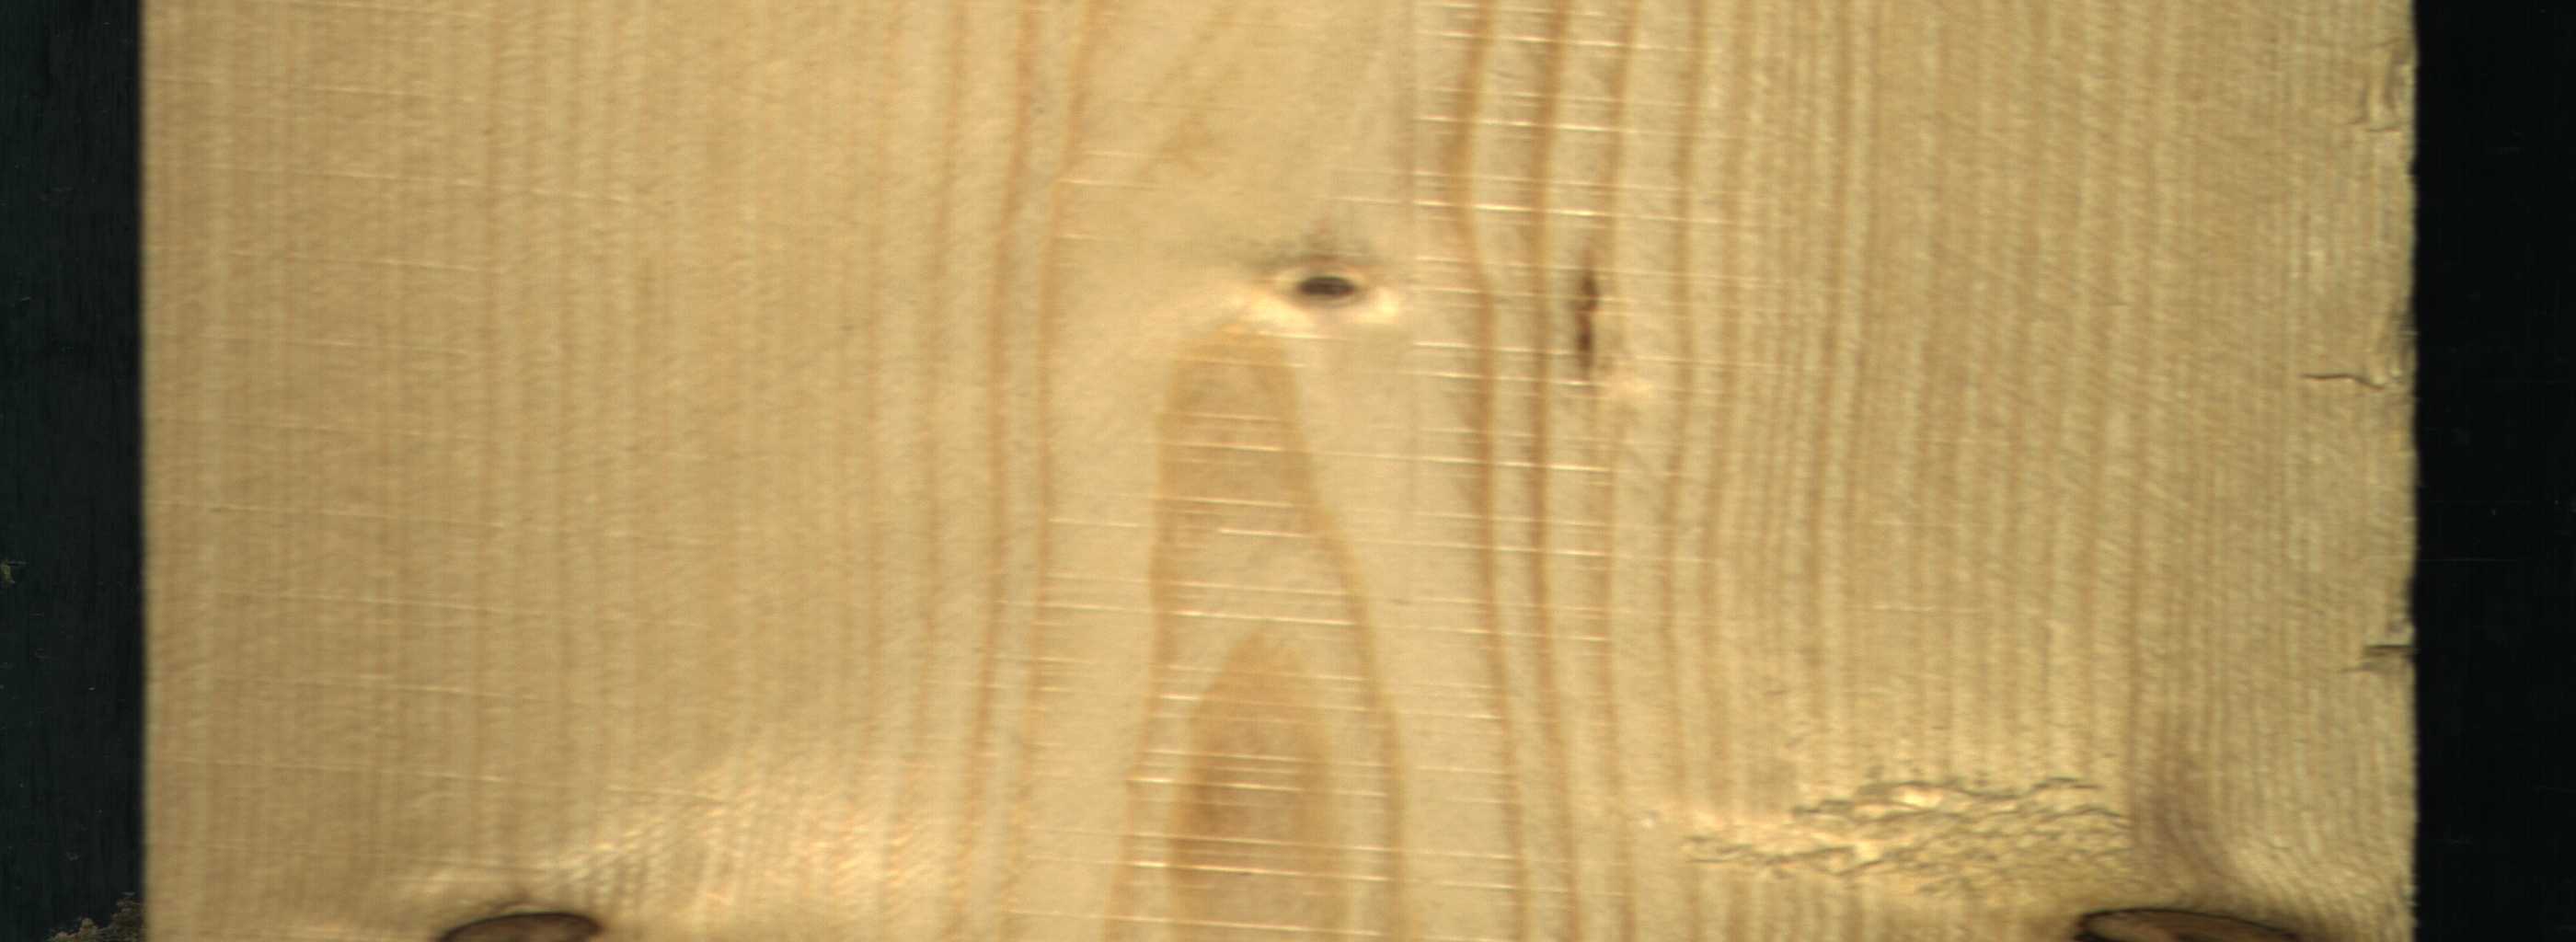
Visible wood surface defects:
Dead_Knot
Dead_Knot
Live_Knot